Question: <URL>

When you look at the page, you'll see a toolbar sort of dash at the top of the page, but just below the site header (its the piece that says "CUREkids").
When you hover over any area of that toolbar there is a small green tab on the left that animates out from behind it (its the piece with the question mark on it). When clicked, the tab toggles open a descriptive <URL> interface. So far all is well.
The problem is that if you mouse across the toolbar too quickly, there is a screwy glitch that causes the jQuery rules to fire in a strange way that results in the tab coming out from behind, but going back in overtop of the toolbar.
The way the script works is that the tab is hidden behind the toolbar by default, and the jQuery first animates it left to come out away from the toolbar, then changes the z-index to bring it actually over top of the toolbar element for maximum usability and clicking area on the tab. All this happens on mouseOver. On mouseOut the reverse occurs (z-index changed to lower than the toolbar, and then animates right back to where it was located).
I think there must be an issue with how the script is written that possibly could be tweaked so that when the mouseOver event happens so quickly it doesn't result in the overlap bug.
All help is appreciated.
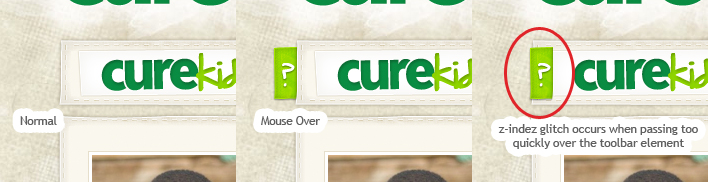
Answer: On the function you defined for mouseleave, add '.stop(true, true)' before you change the z-index back to -1.
'$("#what-tag").stop(true, true).css("z-index", "-1");'
Check out <URL>
The first 'true' passed to '.stop(true, true)' will remove all queued animations. The second 'true' is the key in this situation - it basically jumps to the end of the function you defined for mouseenter and fires its callback immediately. In this case, by using '.stop(true, true)', you ensure that the z-index will always be set to 1 before setting it to -1.
I think what is currently happening is that it's setting the z-index to -1 the mouseenter callback function fires.
Unrelated - you should also look into caching your jquery selectors into variables. You are calling '$("#what-tag")' six times in this hover method. If you define a variable above the hover method like this: 'var $whatTag = $("#what-tag")' and replace the references inside the hover method, it will work faster.